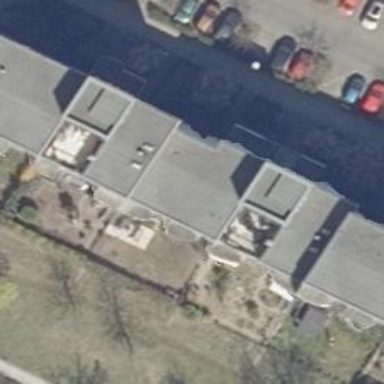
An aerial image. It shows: Building with apartments and flat roof.